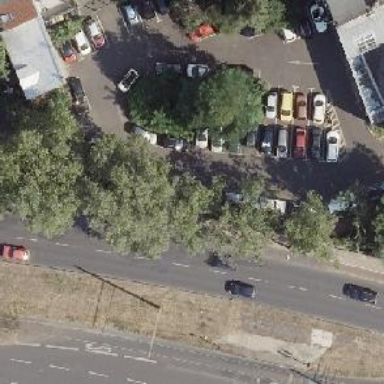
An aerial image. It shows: Road serving as parking aisle.